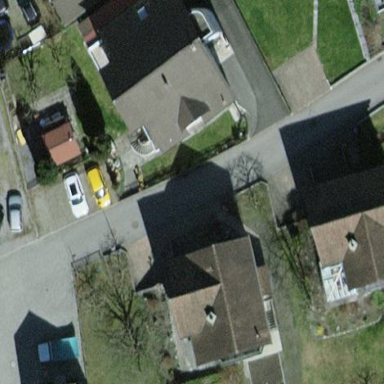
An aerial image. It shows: Detached building.